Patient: sex M, age 42
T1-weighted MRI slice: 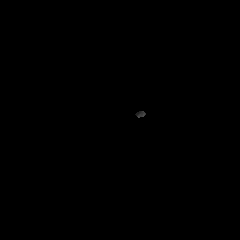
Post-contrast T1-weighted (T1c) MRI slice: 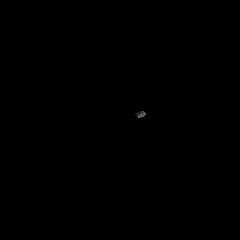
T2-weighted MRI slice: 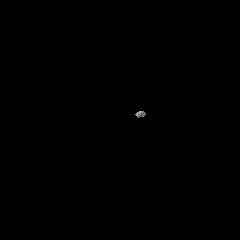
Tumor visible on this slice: no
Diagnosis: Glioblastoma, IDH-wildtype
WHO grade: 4